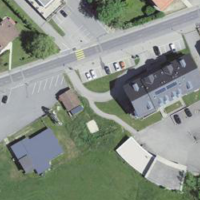
EUNIS habitat code: 54
Species observed at this site:
Cepaea nemoralis
Helix pomatia